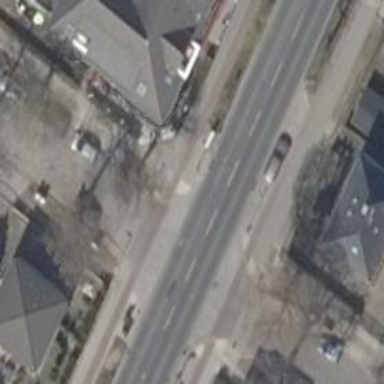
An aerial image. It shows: Unmarked road crossing.